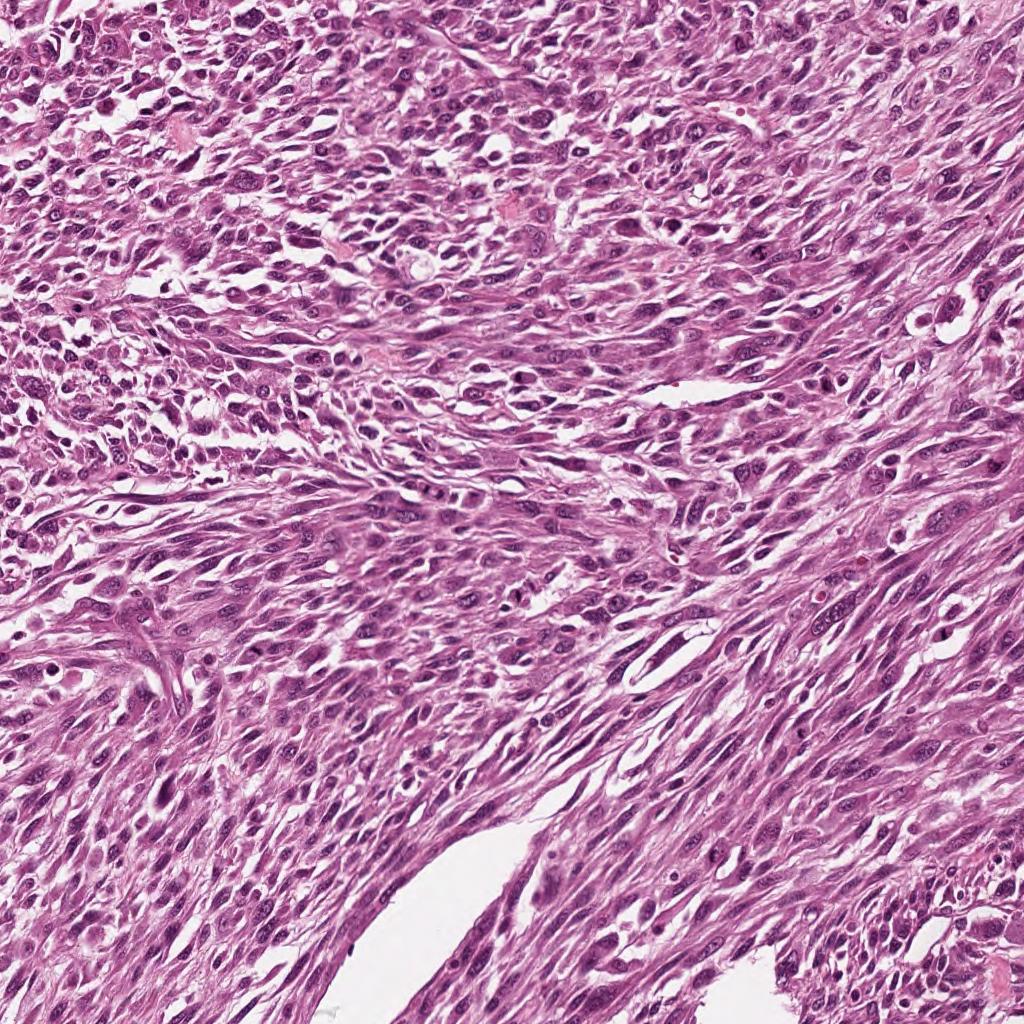
Label: Viable